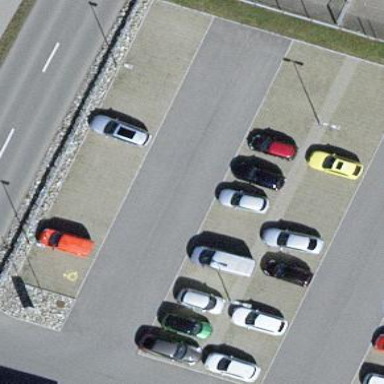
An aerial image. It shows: Parking area with surface.